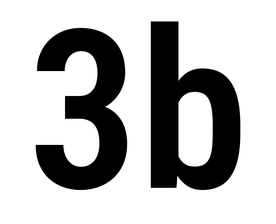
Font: Roboto_Condensed_SemiBold